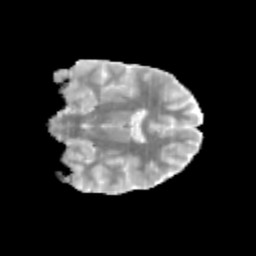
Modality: MD
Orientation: coronal
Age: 10
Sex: male
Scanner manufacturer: siemens
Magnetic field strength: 3 T
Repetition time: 3.8 s
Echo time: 0.07 s